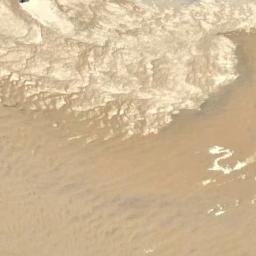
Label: desert